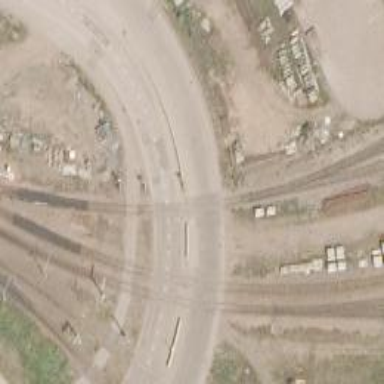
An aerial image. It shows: Crossing for the railway.